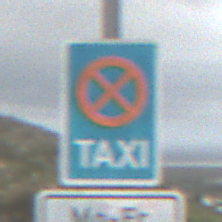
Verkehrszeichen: Taxenstand
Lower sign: ZeitangabenMitBeschraenkungAufWochentage2
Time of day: Midday
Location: Outdoor (Nature)
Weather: Overcast
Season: NotSpecified
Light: Natural